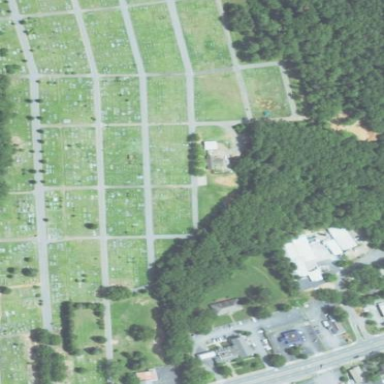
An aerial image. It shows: Cemetery.